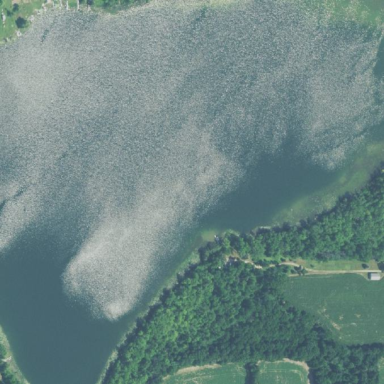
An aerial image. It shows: Lake with natural water.